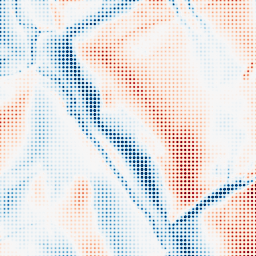
Category: classical
Decomposition family: gaussian_anisotropic
Decomposition parameters: sigma_x: 20
sigma_y: 2
Upsampling method: sinc_hamming
Upsampling parameters: scale: 8
kernel_size: 4
Upsampling scale: 8